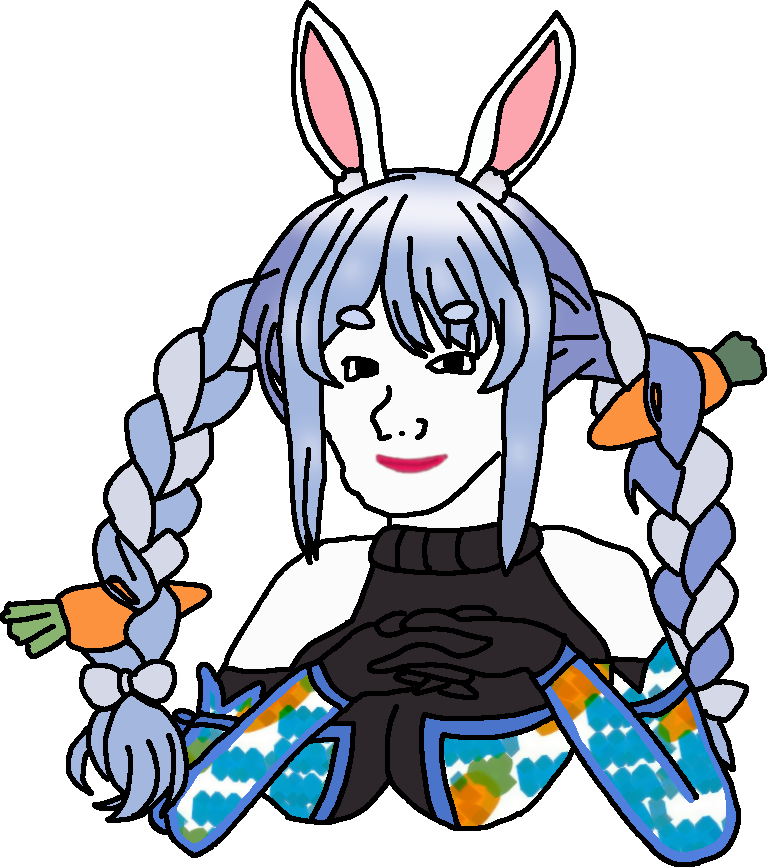
Label: 5_Abusive_Wife